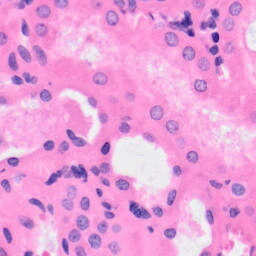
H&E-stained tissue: Kidney